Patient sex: M
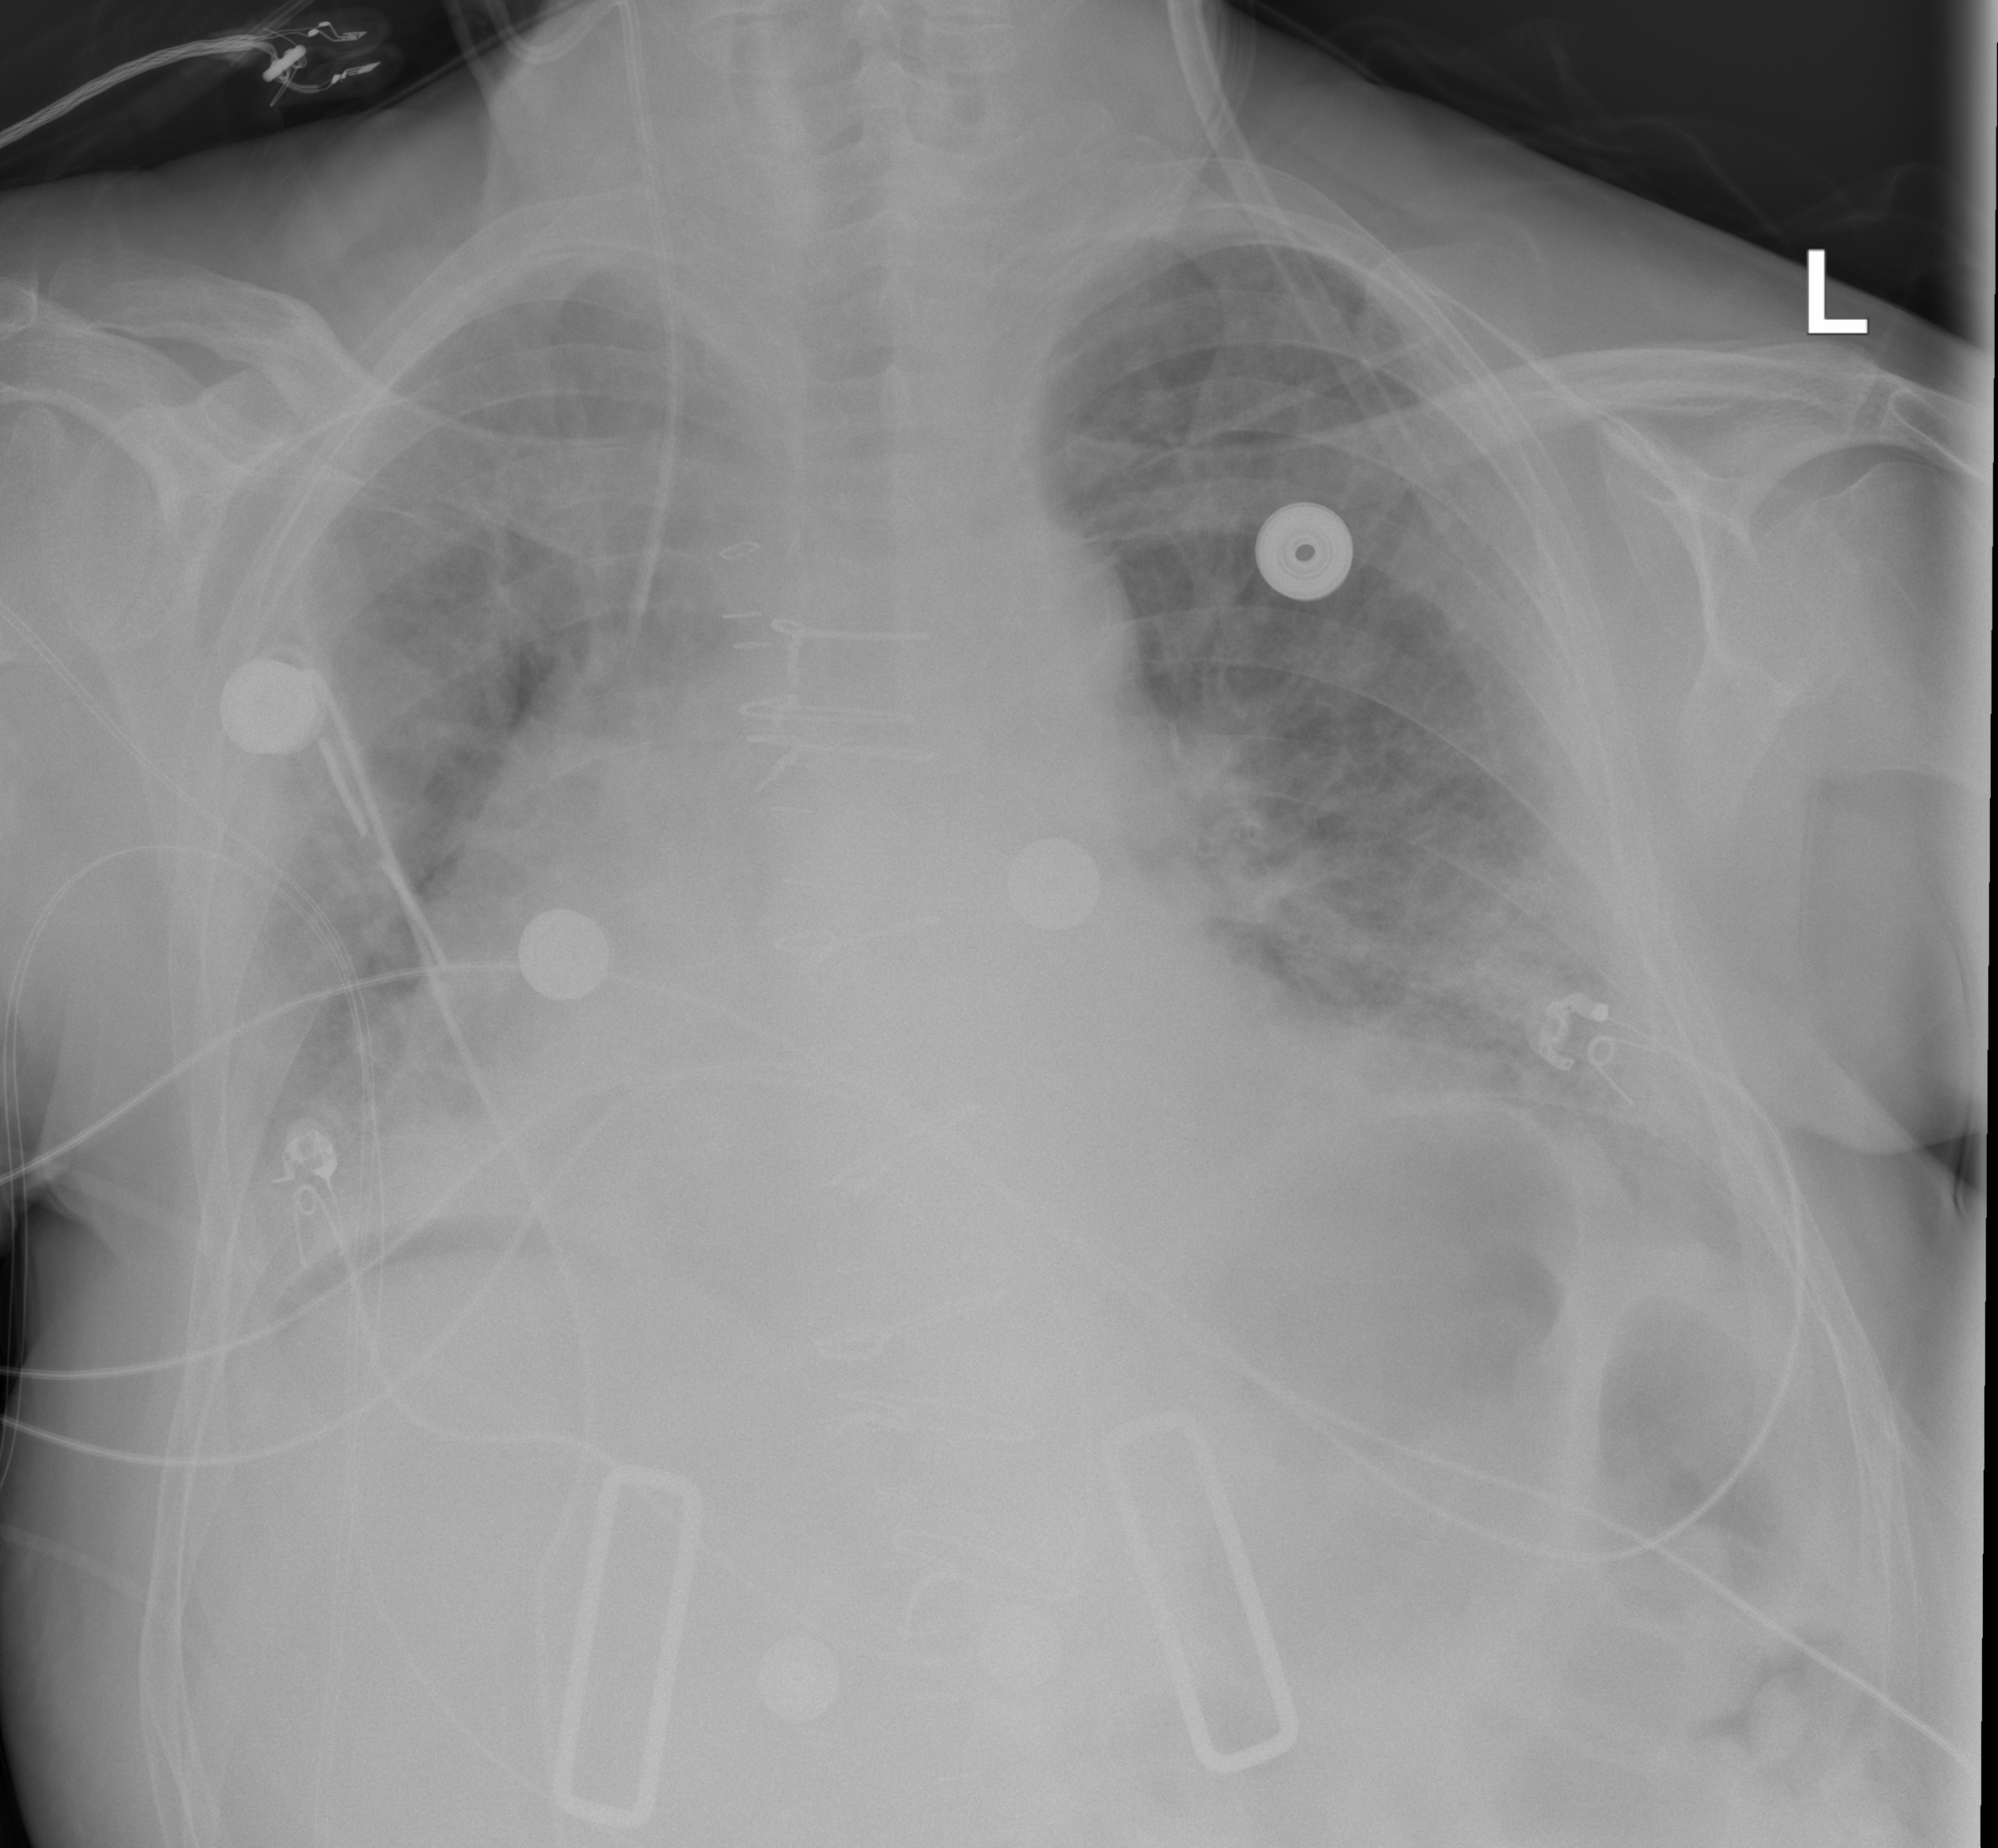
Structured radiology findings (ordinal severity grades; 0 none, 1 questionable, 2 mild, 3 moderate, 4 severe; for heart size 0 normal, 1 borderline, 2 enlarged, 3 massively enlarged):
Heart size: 2
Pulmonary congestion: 2
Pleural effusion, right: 2
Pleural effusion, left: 2
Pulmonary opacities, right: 2
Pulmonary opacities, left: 2
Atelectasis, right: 2
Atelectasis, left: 2